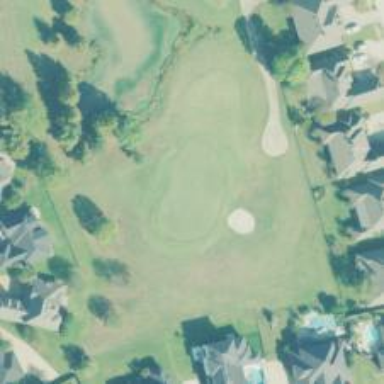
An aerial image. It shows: Golf hole.